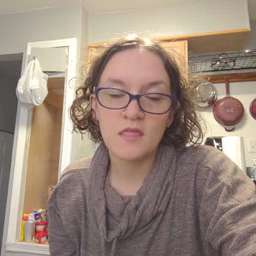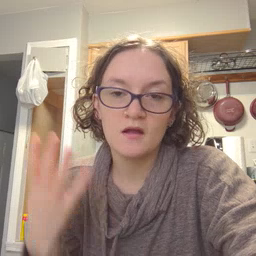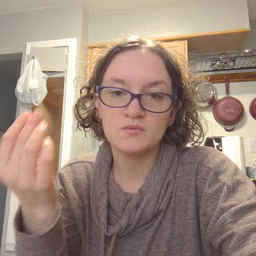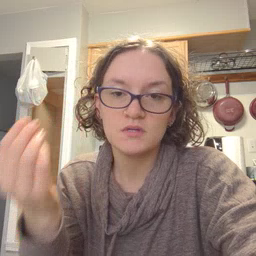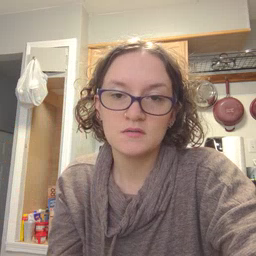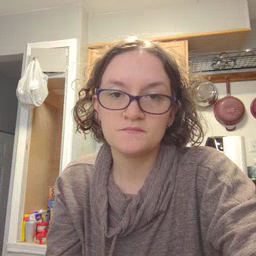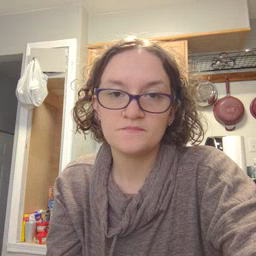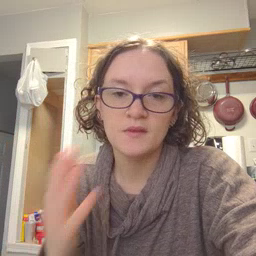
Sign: outside